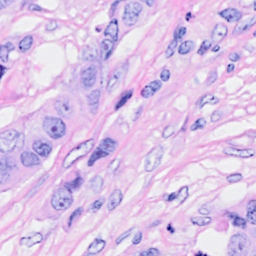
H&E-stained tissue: Breast